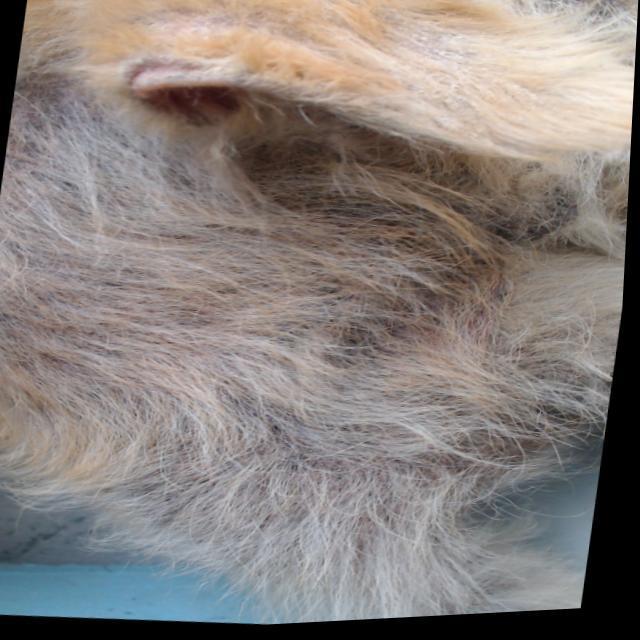
Canine demodicosis (Demodex mange) — caused by Demodex canis mites. Presents with alopecia, follicular papules, pustules, and comedones. Often localized on face and forelimbs.